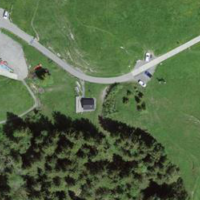
EUNIS habitat code: 26
Species observed at this site:
Angelica sylvestris
Succisa pratensis